Question: So I have a set up where I want to get data from the Database on Firebase, I can get the URL back fine but I can't get data from it. When I try to debug it reads in 'query.addValueEventListener' but after that it just goes straight to my list adapter. I don't know it's not getting the data. I have a similar set up on my node server which works perfectly fine, but won't work on Android for some reason
'''
final DatabaseReference database = FirebaseDatabase.getInstance().getReference();
Query query = database.child("exercises");
Log.i("Database query", database.child("exercises").toString());
query.addValueEventListener(new ValueEventListener() {
@Override
public void onDataChange(DataSnapshot dataSnapshot) {
for(DataSnapshot exerciseSnapshot: dataSnapshot.getChildren())
{
List<ExerciseList> exercises = new ArrayList<ExerciseList>();
ExerciseList exerciseList = exerciseSnapshot.getValue(ExerciseList.class);
Log.i("description/name", exerciseList.getDescription() + " " + exerciseList.getName());
exercises.add(exerciseList);
adapter = new ExerciseLoadListAdapter(mActivity, exercises);
}
}
@Override
public void onCancelled(DatabaseError databaseError) {
}
});
mListView.setAdapter(adapter);
'''

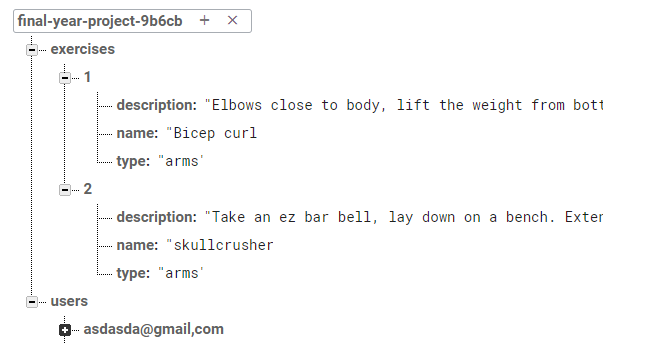
Answer: its go to 'adapter' directly because 'addValueEventListener()' is 'Asynchronous listeners' , its run in background !
Try this code , it may be help you !
'''
final DatabaseReference database = FirebaseDatabase.getInstance().getReference();
//Query query = database.child("exercises");
//Log.i("Database query", database.child("exercises").toString());
database.child("exercises").addListenerForSingleValueEvent(new ValueEventListener() {
@Override
public void onDataChange(DataSnapshot dataSnapshot) {
for(DataSnapshot exerciseSnapshot: dataSnapshot.getChildren())
{
List<ExerciseList> exercises = new ArrayList<ExerciseList>();
ExerciseList exerciseList = exerciseSnapshot.getValue(ExerciseList.class);
Log.i("description/name", exerciseList.getDescription() + " " + exerciseList.getName());
exercises.add(exerciseList);
}
adapter = new ExerciseLoadListAdapter(mActivity, exercises);
mListView.setAdapter(adapter)
}
@Override
public void onCancelled(DatabaseError databaseError) {
}
});
'''